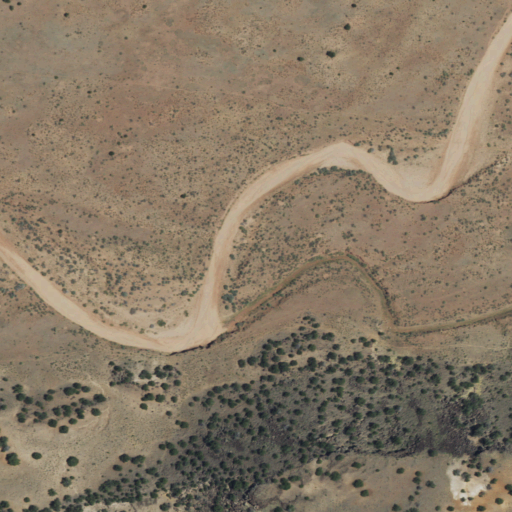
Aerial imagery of valley in New Mexico named Thompson Draw containing shrub and evergreen forest